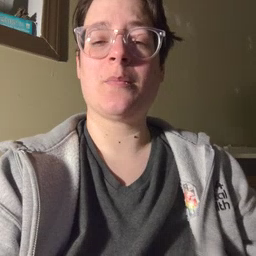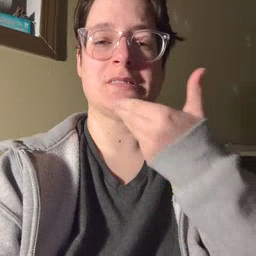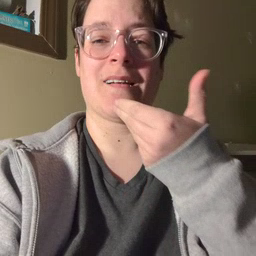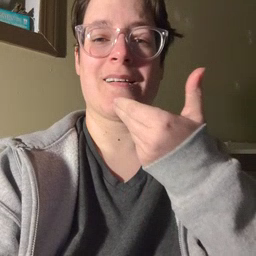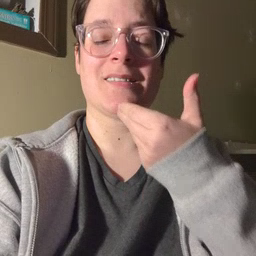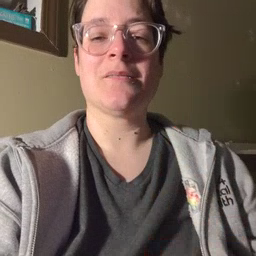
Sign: pizza